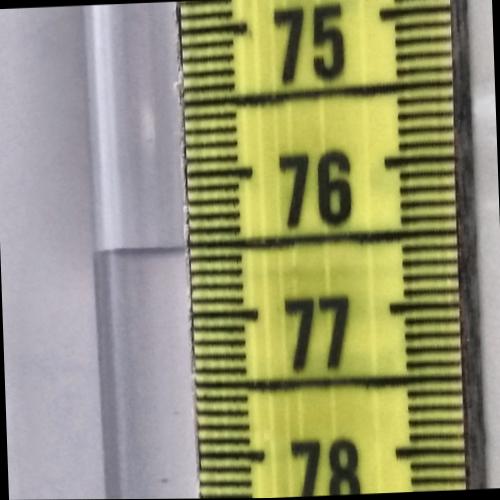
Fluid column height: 76.5 cm